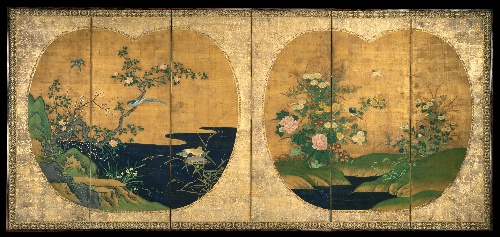
Title: 狩野周信筆　秋冬花鳥図屏風|Birds and Flowers of Autumn and Winter
Artist: Kano Chikanobu
Artist bio: Japanese, 1660–1728
Date: early 18th century
Object type: Screen
Classification: Paintings
Medium: Six-panel folding screen; ink and color on silk
Culture: Japan
Period: Edo period (1615–1868)
Dimensions: Image: 61 1/8 in. × 11 ft. 7 3/4 in. (155.3 × 355 cm)
Department: Asian Art
Credit line: Gift of Richard W. Courts, in memory of Mr. and Mrs. Thomas J. Watson, 1966
Accession year: 1966
Repository: Metropolitan Museum of Art, New York, NY
Tags: Birds|Flowers|Trees|Autumn